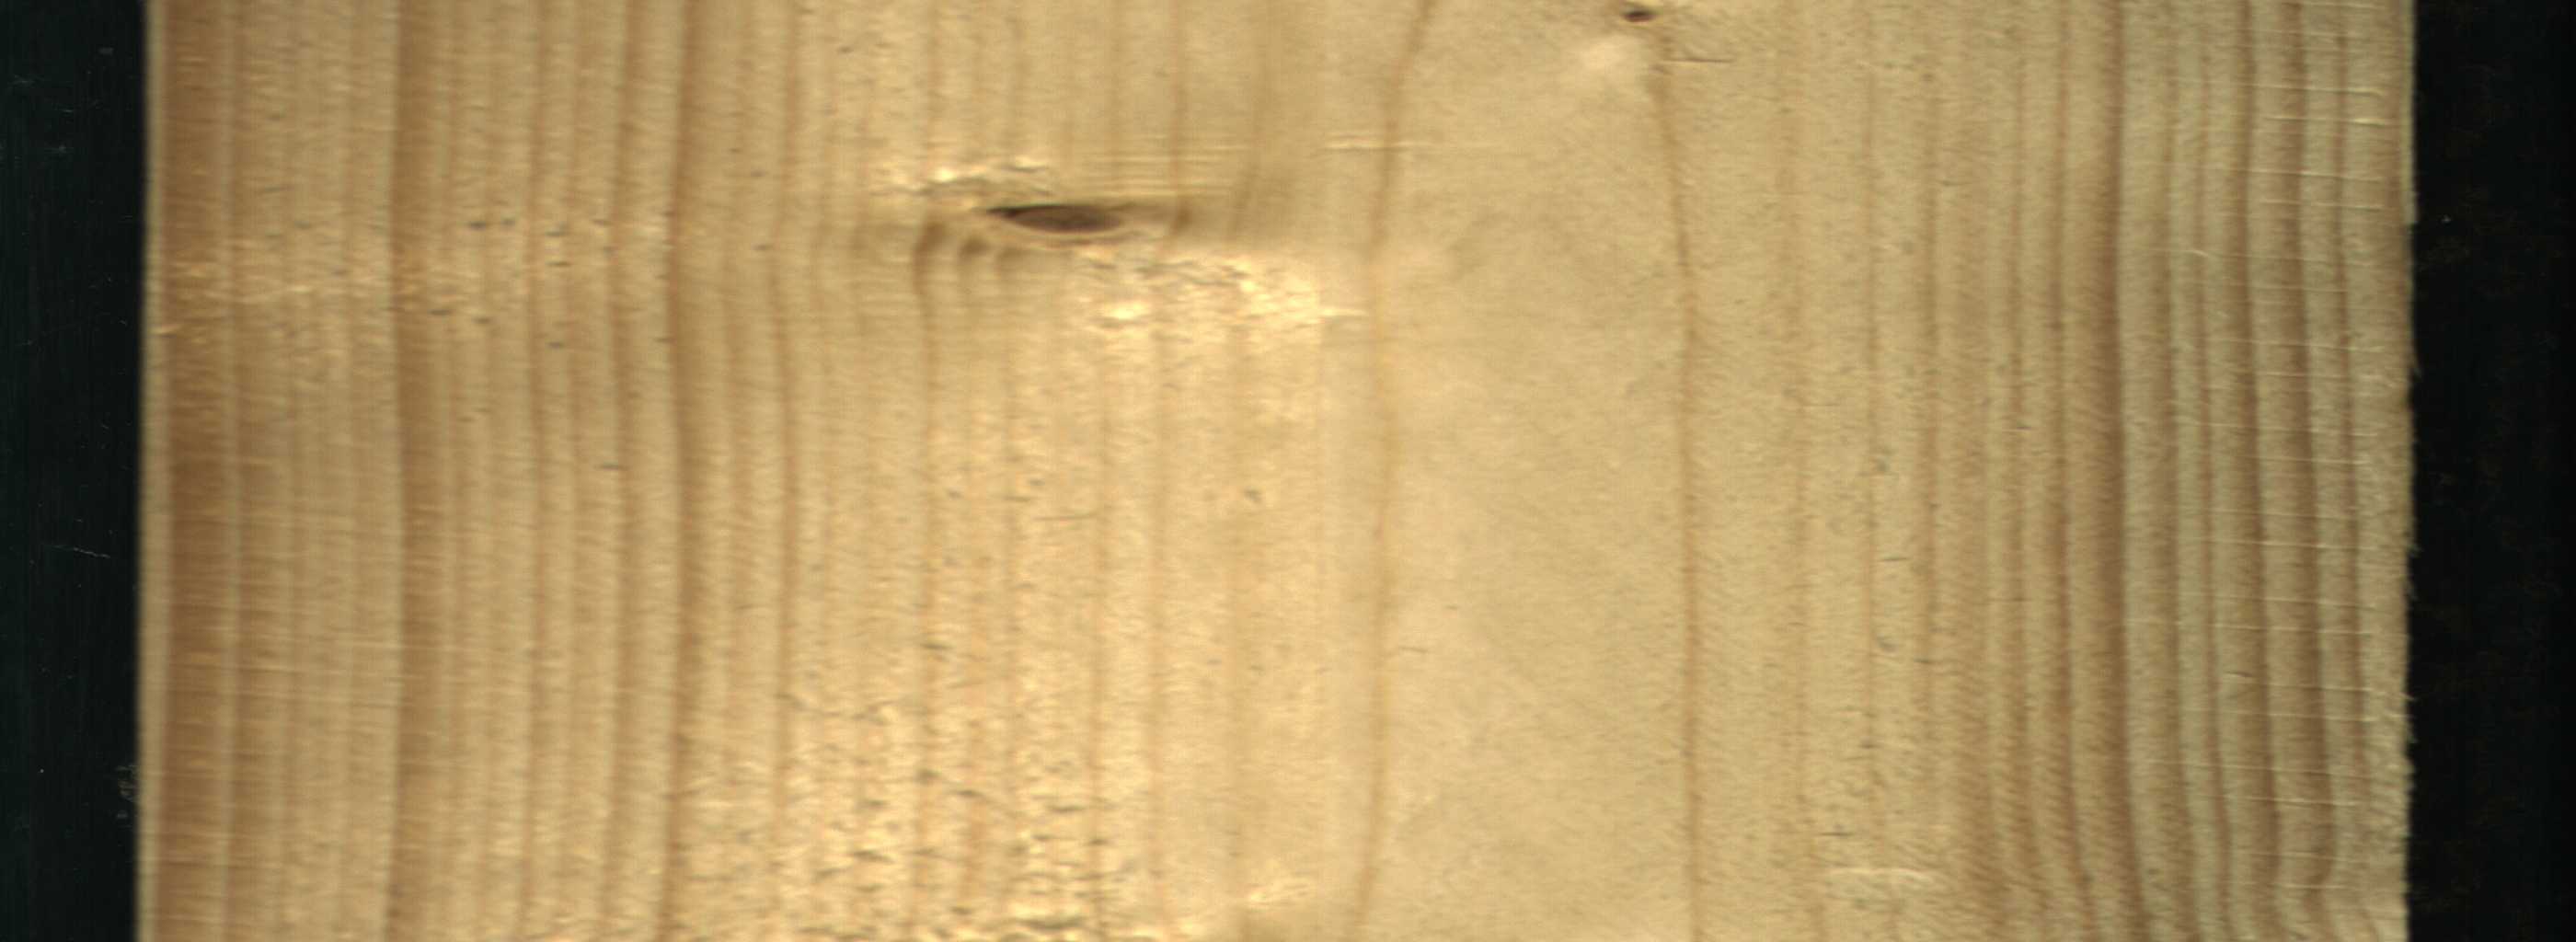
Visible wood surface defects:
Live_Knot
Live_Knot